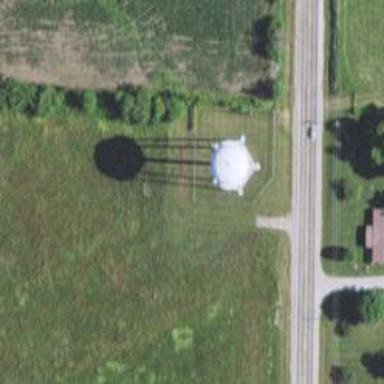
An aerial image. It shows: Water tower that is man-made.